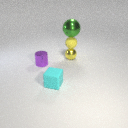
small cyan rubber cube to the right of small purple metal cylinder